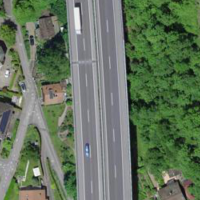
EUNIS habitat code: 57
Species observed at this site:
Larus michahellis